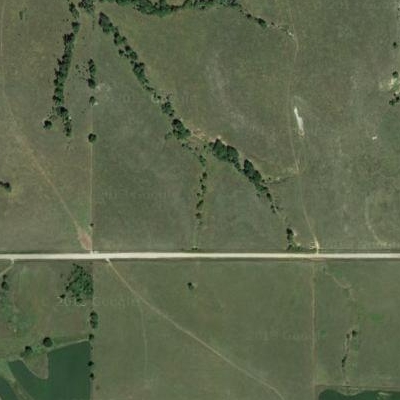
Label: Grass